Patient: sex F, age 57
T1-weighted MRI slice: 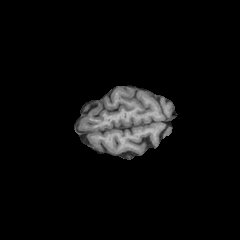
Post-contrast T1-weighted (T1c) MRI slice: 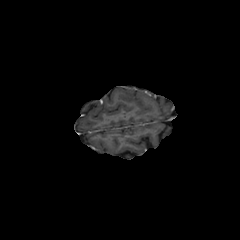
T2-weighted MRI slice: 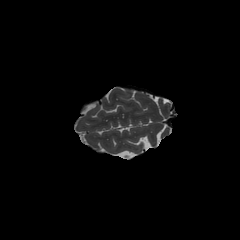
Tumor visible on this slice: no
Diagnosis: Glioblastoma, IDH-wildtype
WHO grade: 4